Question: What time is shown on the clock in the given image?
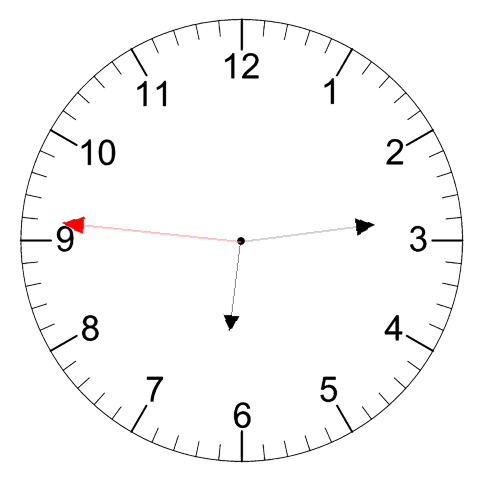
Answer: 06:13:46